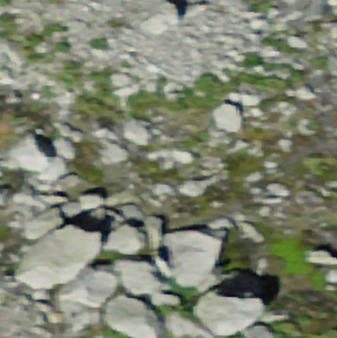
Label: bouldering_area